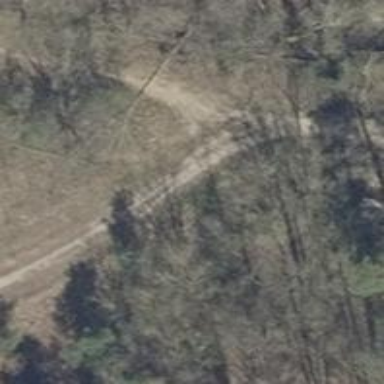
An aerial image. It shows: Dirt path.